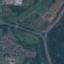
Label: Highway